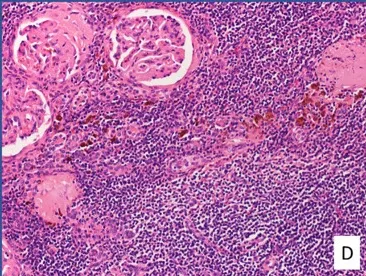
Chronic tubulointerstitial nephritis, globally sclerosed glomeruli, and hemosiderin laden macrophages are present in the adjacent residual benign renal parenchyma (D).
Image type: pathology (h&e)